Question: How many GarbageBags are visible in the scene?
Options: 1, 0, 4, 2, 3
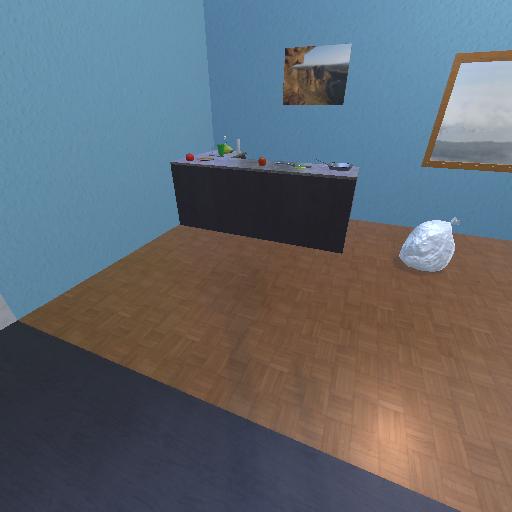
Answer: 1